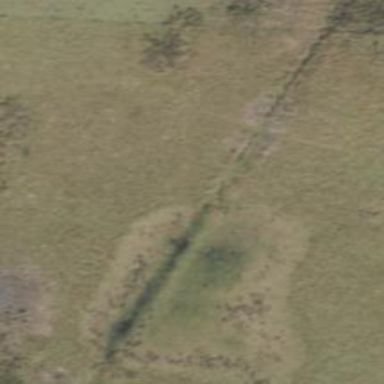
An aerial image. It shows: Marshy wetland area.